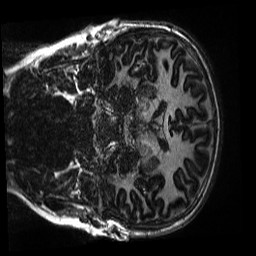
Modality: MP2RAGE
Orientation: coronal
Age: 10
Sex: male
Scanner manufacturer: siemens
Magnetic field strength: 3 T
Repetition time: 4 s
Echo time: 0.00303 s